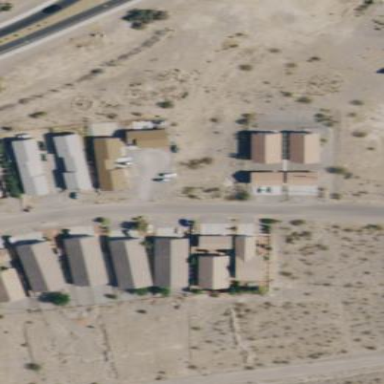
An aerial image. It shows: Residential area designated as trailer park.